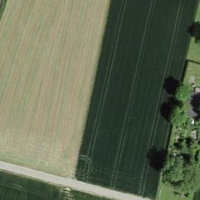
EUNIS habitat code: 52
Species observed at this site:
Phoenicurus phoenicurus